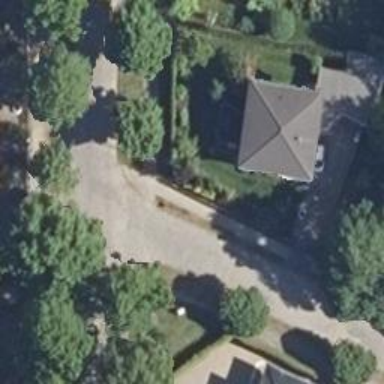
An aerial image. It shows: Sidewalk.